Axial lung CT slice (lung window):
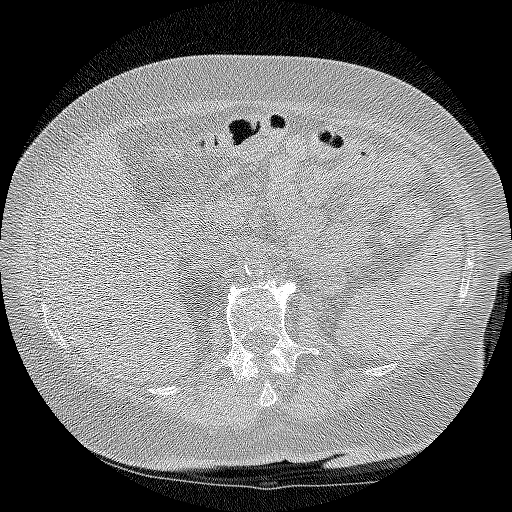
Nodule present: no